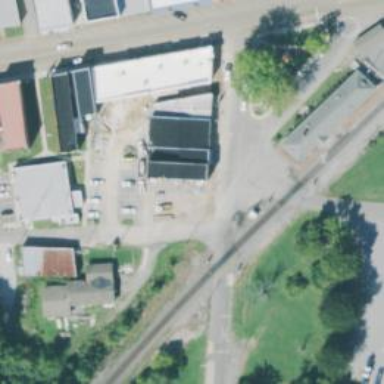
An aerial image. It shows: Railway level crossing.